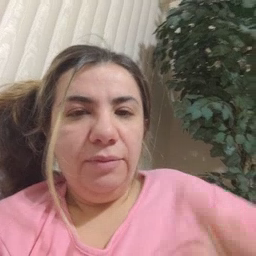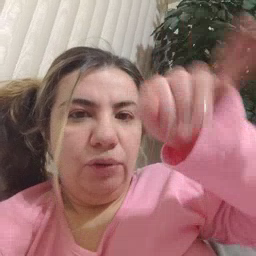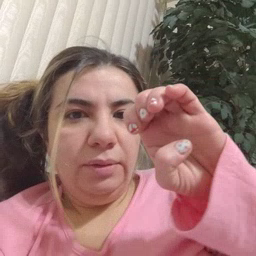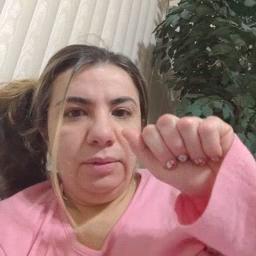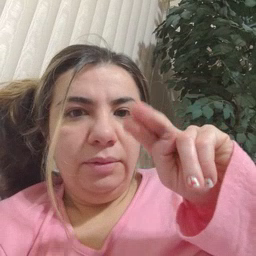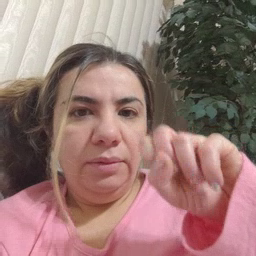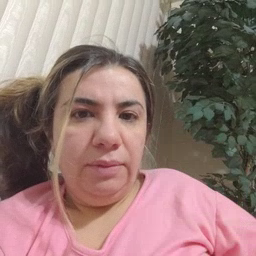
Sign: jeans